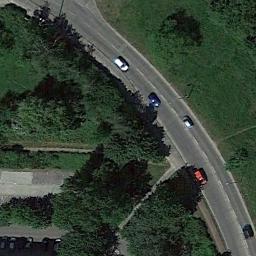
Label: freeway